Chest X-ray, PA view. Patient: 74 years old, sex F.
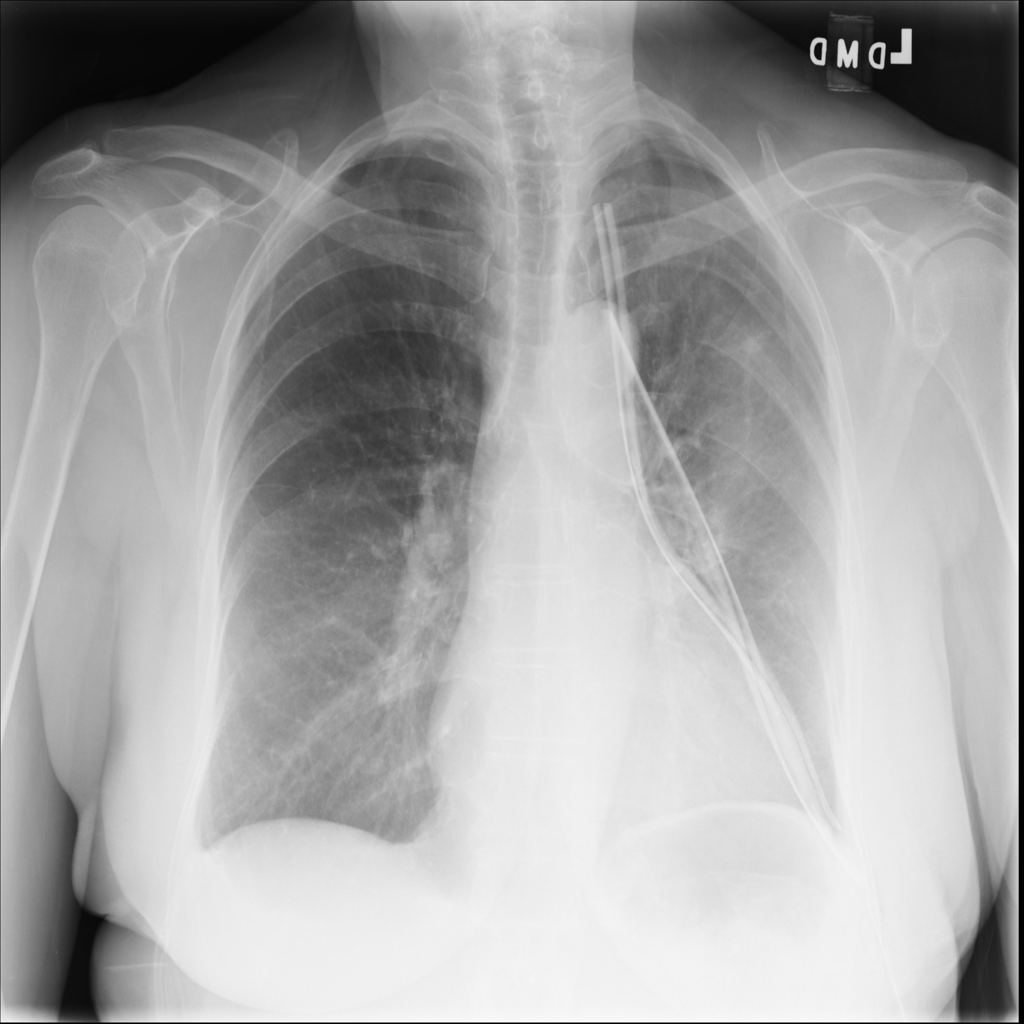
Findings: No Finding